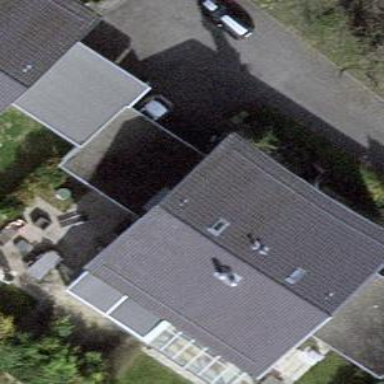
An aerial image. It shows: View of roof of building.